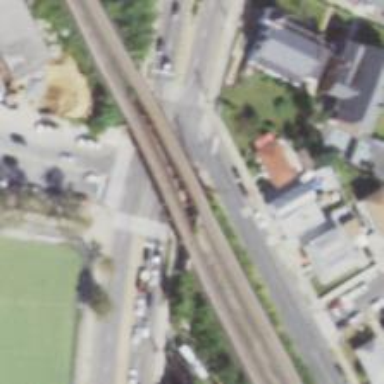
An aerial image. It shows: Bridge with electrified railway tracks.